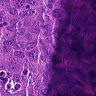
Metastatic tissue present: yes